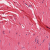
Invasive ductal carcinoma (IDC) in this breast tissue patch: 0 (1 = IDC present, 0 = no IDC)